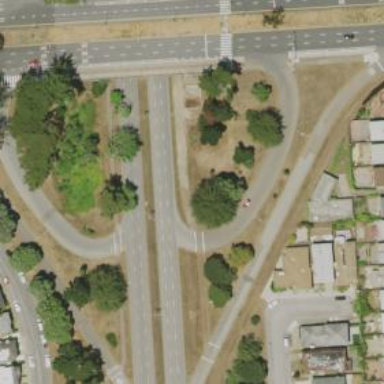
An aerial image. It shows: Primary link highway connected to cloverleaf junction.